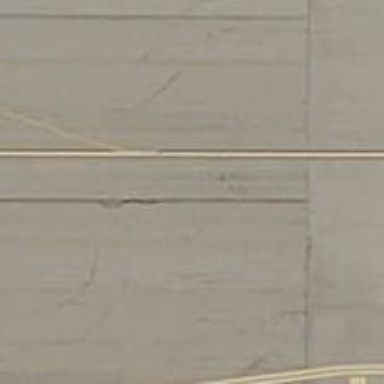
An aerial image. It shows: Image of taxiway at airport.